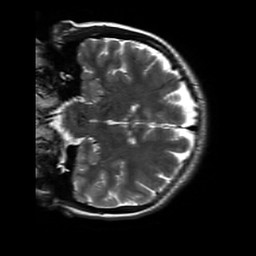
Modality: T2w
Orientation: coronal
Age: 20
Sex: female
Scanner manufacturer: siemens
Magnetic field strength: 3 T
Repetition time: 8.53 s
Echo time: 0.091 s